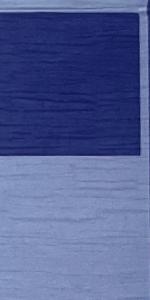
Label: Empty